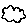
Label: cloud